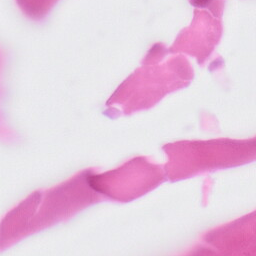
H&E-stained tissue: Skin